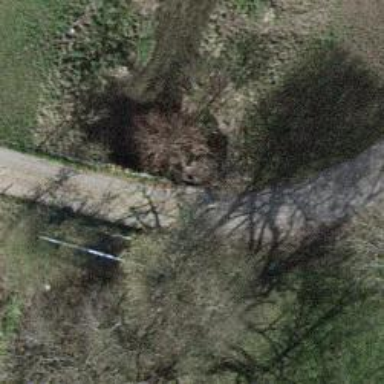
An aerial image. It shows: Residential road with bridge.